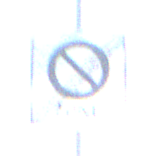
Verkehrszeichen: EndeEingeschraenktesHalteverbotZone
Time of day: Midday
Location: Outdoor (Suburban)
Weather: PartlyCloudy
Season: NotSpecified
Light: Natural